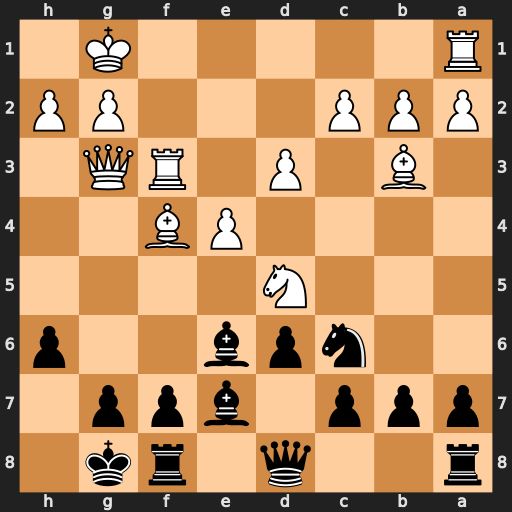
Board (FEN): r2q1rk1/ppp1bpp1/2npb2p/3N4/4PB2/1B1P1RQ1/PPP3PP/R5K1
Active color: b
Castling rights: -
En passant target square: -
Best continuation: Bh4 Bxh6 Bxg3